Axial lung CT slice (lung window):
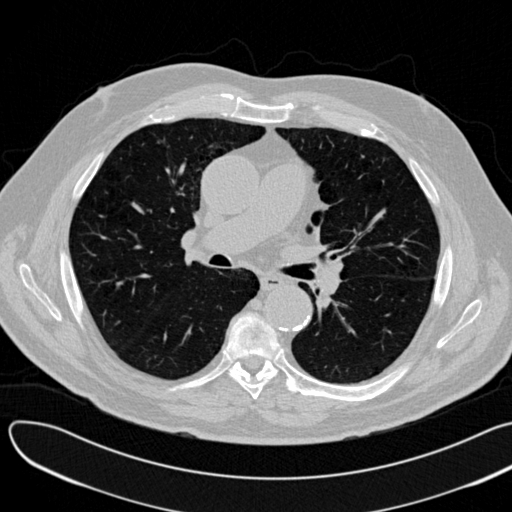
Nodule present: no